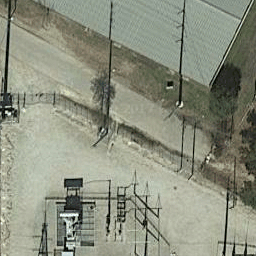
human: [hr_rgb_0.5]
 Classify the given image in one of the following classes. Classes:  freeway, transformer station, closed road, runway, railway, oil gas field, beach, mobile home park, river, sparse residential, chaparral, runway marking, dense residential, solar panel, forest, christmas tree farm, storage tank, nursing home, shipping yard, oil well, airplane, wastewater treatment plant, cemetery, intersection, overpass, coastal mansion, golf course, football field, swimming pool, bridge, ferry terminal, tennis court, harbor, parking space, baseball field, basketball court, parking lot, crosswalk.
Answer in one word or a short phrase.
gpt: transformer station